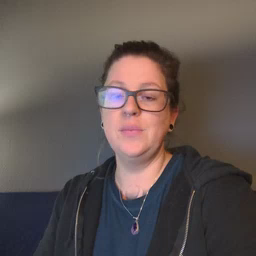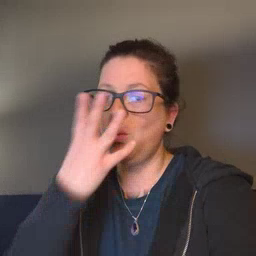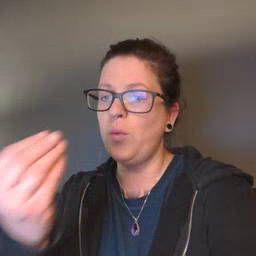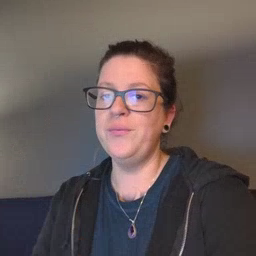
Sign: wolf